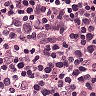
Metastatic tissue present: no